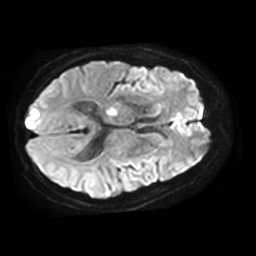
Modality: TRACE
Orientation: axial
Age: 64
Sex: female
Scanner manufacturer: philips
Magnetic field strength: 3 T
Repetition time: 4.61 s
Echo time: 0.07359 s